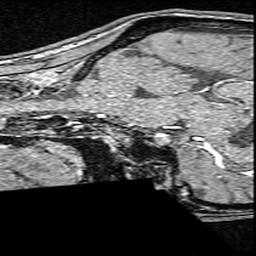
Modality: angio
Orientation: sagittal
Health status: ill
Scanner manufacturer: siemens
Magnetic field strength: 3 T
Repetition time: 0.023 s
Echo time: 0.00418 s